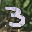
Label: 3